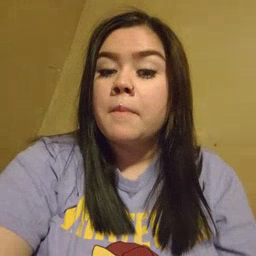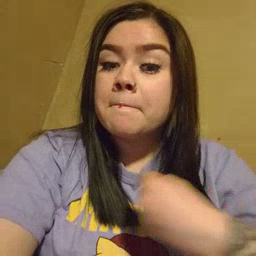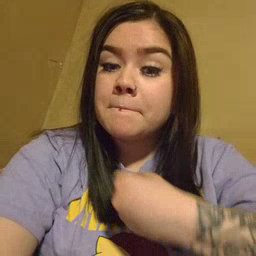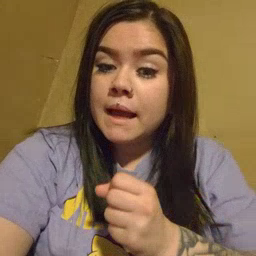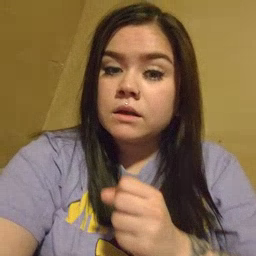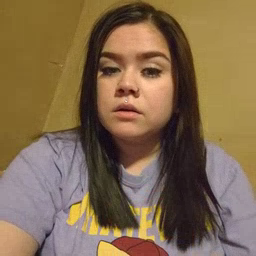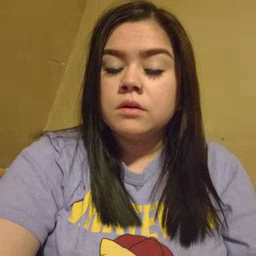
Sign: make